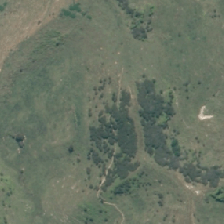
Land cover: low_producing_grassland